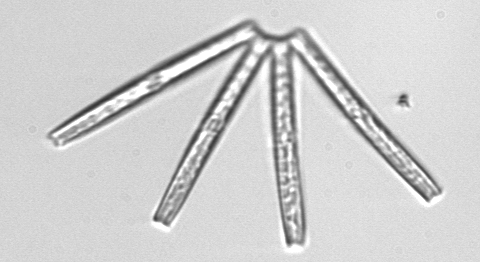
Label: Thalassionema